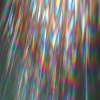
Label: sunburn